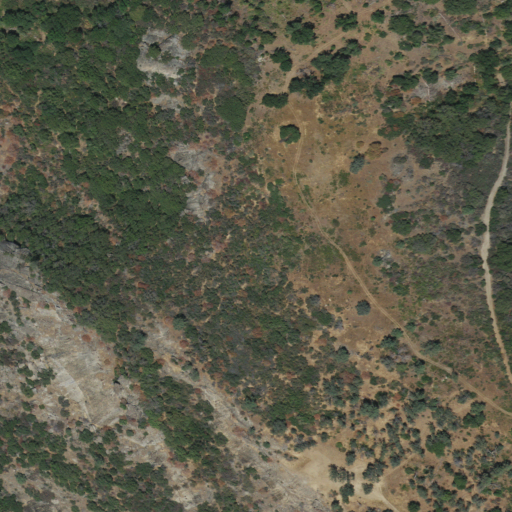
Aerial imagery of mountain in California named Burrough Mountain containing evergreen forest, shrub, and grassland